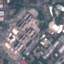
Land use / land cover: Industrial